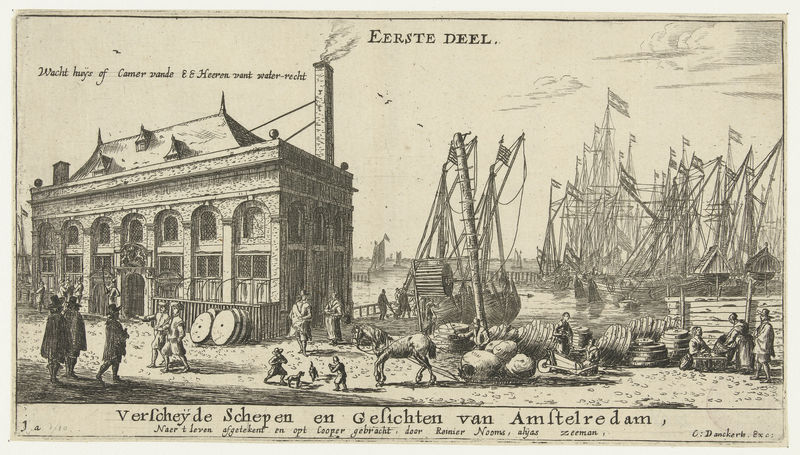
Titel: Haven van Amsterdam met het wachthuis
Künstler: Reinier Nooms
Standort: Amsterdam
Institution: Rijksmuseum
Schlagwörter: femmes, cheval, ville, port, dessin, mer, ouvriers, bateau, batiment